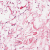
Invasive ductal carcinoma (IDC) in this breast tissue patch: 0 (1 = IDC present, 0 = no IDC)